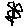
Label: flower